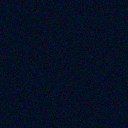
Screen state: off